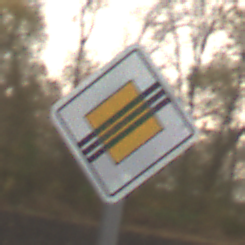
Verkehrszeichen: EndeVorfahrtsstrasse
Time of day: MorningAfternoon
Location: Outdoor (Nature)
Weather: Overcast
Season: NotSpecified
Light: Natural